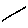
Label: line